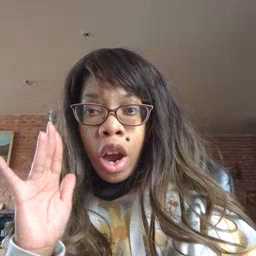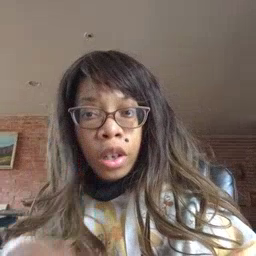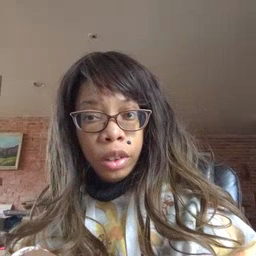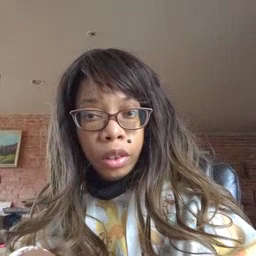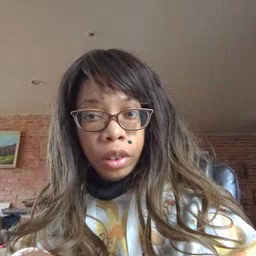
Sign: bad